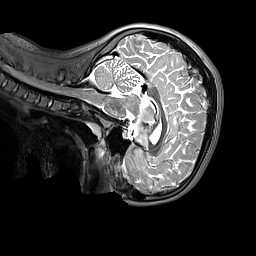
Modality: T2w
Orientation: sagittal
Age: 13
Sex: female
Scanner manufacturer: siemens
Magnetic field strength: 3 T
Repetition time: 3.2 s
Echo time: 0.408 s